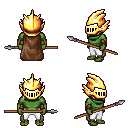
a pixel art fantasy rpg character, male body template, orc, green skin, brown cape, white pants, gray pixie cut hairstyle, gold helm, cloth bracers, spear, four views (front, back, left, right), 2x2 character sprite sheet, small pixel art, hard edges, no anti-aliasing